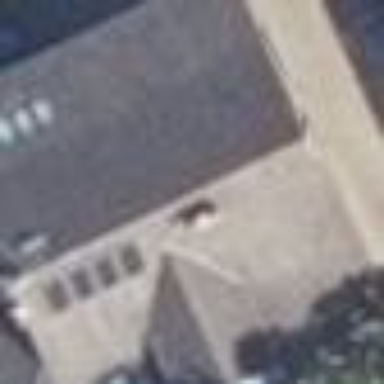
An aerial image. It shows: Guest house building.